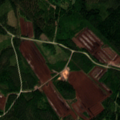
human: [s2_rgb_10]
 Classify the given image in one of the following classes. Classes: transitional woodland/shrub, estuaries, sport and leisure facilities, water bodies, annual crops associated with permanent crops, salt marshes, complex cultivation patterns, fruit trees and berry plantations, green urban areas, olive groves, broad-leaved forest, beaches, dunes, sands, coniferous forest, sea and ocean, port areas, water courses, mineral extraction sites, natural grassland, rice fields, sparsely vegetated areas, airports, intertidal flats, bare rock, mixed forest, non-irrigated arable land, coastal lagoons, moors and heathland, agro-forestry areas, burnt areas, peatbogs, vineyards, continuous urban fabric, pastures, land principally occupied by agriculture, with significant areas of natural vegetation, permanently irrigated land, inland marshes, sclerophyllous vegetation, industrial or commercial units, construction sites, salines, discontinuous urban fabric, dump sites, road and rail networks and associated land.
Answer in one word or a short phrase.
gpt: coniferous forest, mixed forest, peatbogs